Question: Have following strange issue, have 7 lines (same classes) but after 2 lines it's looks different.
I cannot find any problems in css or html, and this must be working in my opinion.
here the css:
'''
.archive-items dl {
border-bottom: 1px solid #4F8FCC;
padding: 0 0 8px 0;
margin: 0;
width: 310px;
}
.archive-items dl:first-child {
border-top: 1px solid #4F8FCC;
padding-top: 5px;
margin: 20px 5px 5px 0;
}
.archive-items dl a {
color: #162E4F;
text-decoration: none;
display: block;
}
.archive-items dl a:hover {
color: #B51E89;
text-decoration:underline;
}
.archive-items dl dt,
.archive-items dl dd {
margin: 0;
line-height: 1em;
height: 1em;
}
.archive-items dt {
color: #4F8FCC;
font-size: 0.9em;
padding: 0 5px 5px 5px;
}
.archive-items dd {
padding: 0 5px 5px 5px;
}
'''
here code:
'''
<div class="archive-items">
<dl>
<dt class="datum">Jan 28, 2012</dt>
<dd class="link"><a href="#">Test</a></dd>
</dl><dl>
<dt class="datum">Jan 28, 2012</dt>
<dd class="link"><a href="#">Test</a></dd>
</dl><dl>
<dt class="datum">Jan 28, 2012</dt>
<dd class="link"><a href="#">Test</a></dd>
</dl><dl>
<dt class="datum">Jan 28, 2012</dt>
<dd class="link"><a href="#">Test</a></dd>
</dl><dl>
<dt class="datum">Jan 28, 2012</dt>
<dd class="link"><a href="#">Test</a></dd>
</dl><dl>
<dt class="datum">Jan 28, 2012</dt>
<dd class="link"><a href="#">Test</a></dd>
</dl><dl>
<dt class="datum">Jan 28, 2012</dt>
<dd class="link"><a href="#">Test</a></dd>
</dl><dl>
<dt class="datum">Jan 28, 2012</dt>
<dd class="link"><a href="#">Test</a></dd>
</dl><dl>
<dt class="datum">Jan 28, 2012</dt>
<dd class="link"><a href="#">Test</a></dd>
</dl><dl>
<dt class="datum">Jan 28, 2012</dt>
<dd class="link"><a href="#">Test</a></dd>
</dl>
</div>
'''
Tested here <URL>
here image what I see

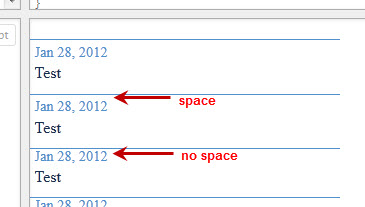
Answer: this happens because the first 'dl' has the following css:
'''
.archive-items dl:first-child {
border-top: 1px solid #4F8FCC;
margin: 20px 5px 5px 0;
padding-top: 5px;
}
'''
If you change the 'padding' of '.archive-items dl' to 'padding: 5px 0 8px;' will be the same for all.
<URL>